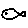
Label: fish